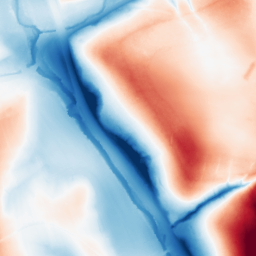
Category: classical
Decomposition family: gaussian_anisotropic
Decomposition parameters: sigma_x: 50
sigma_y: 10
Upsampling method: bspline
Upsampling parameters: scale: 4
Upsampling scale: 4